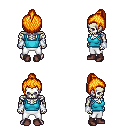
a pixel art fantasy rpg character, male body template, skeleton, teal pirate shirt, white pants, light blonde short topknot hairstyle, white cloth bracers, maroon shoes, four views (front, back, left, right), 2x2 character sprite sheet, small pixel art, hard edges, no anti-aliasing